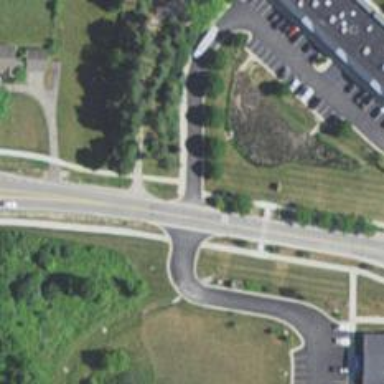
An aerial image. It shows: Footway crossing.